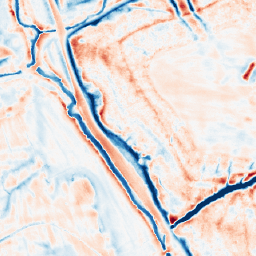
Category: edge_preserving
Decomposition family: bilateral
Decomposition parameters: d: 21
sigma_color: 25
sigma_space: 25
Upsampling method: area
Upsampling parameters: scale: 2
Upsampling scale: 2